Question: I have Kohana ORM/Mysql query problem. I hope you can help.
To start of, here's the diagram of tables:

Here's my ORM definitions:
MEMBERS has many TOPICS through MEMBERS_TOPICS
ARTICLES has many TOPICS though ARTICLES_TOPICS
TOPICS has many MEMBERS though MEMBERS_TOPICS
TOPICS has many ARTICLES though ARTICLES_TOPICS
Think of it as a mailing list where you have members that has chosen topics of articles in which topics are also assigned to particular topics.
I couldn't figure out how to make a single query so I can return joined results and send an email to individual members with articles they only chose through the topics they've chosen.
I hope to receive wisdom with mysql/kohana ninjas around. :D
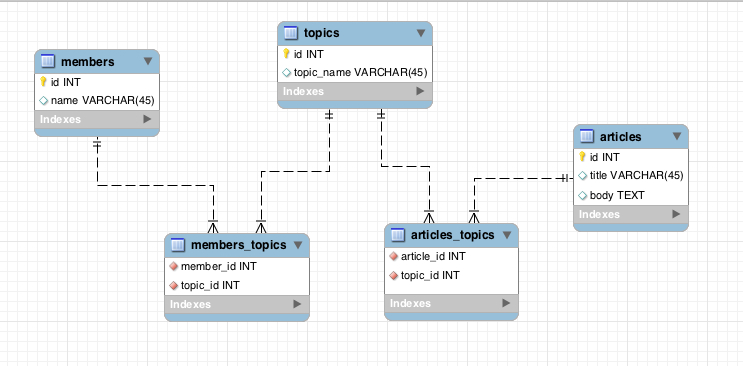
Answer: There is a <URL> method in ORM that will join your tables, provided you have relations setup correctly in your models. Below a small example:
'''
public function find_all_orders()
{
return $this->with('customer')->with('product')->find_all();
}
'''
'''
foreach ($orders as $order)
{
echo $order->product->name . ' ' . $order->customer->name;
}
'''
The relations are:
- -